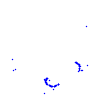
Particle: proton